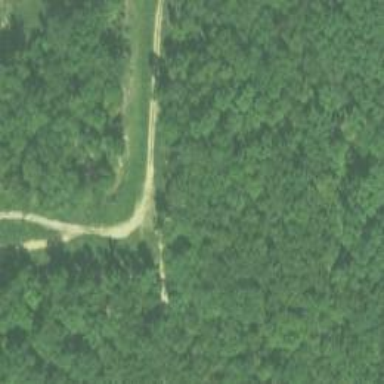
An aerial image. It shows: Track road.